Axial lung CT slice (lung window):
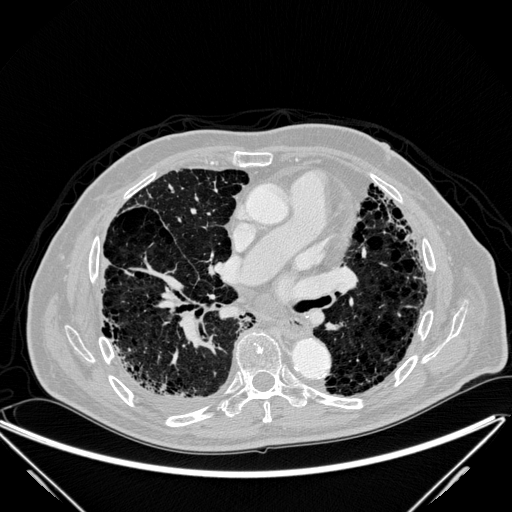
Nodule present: no